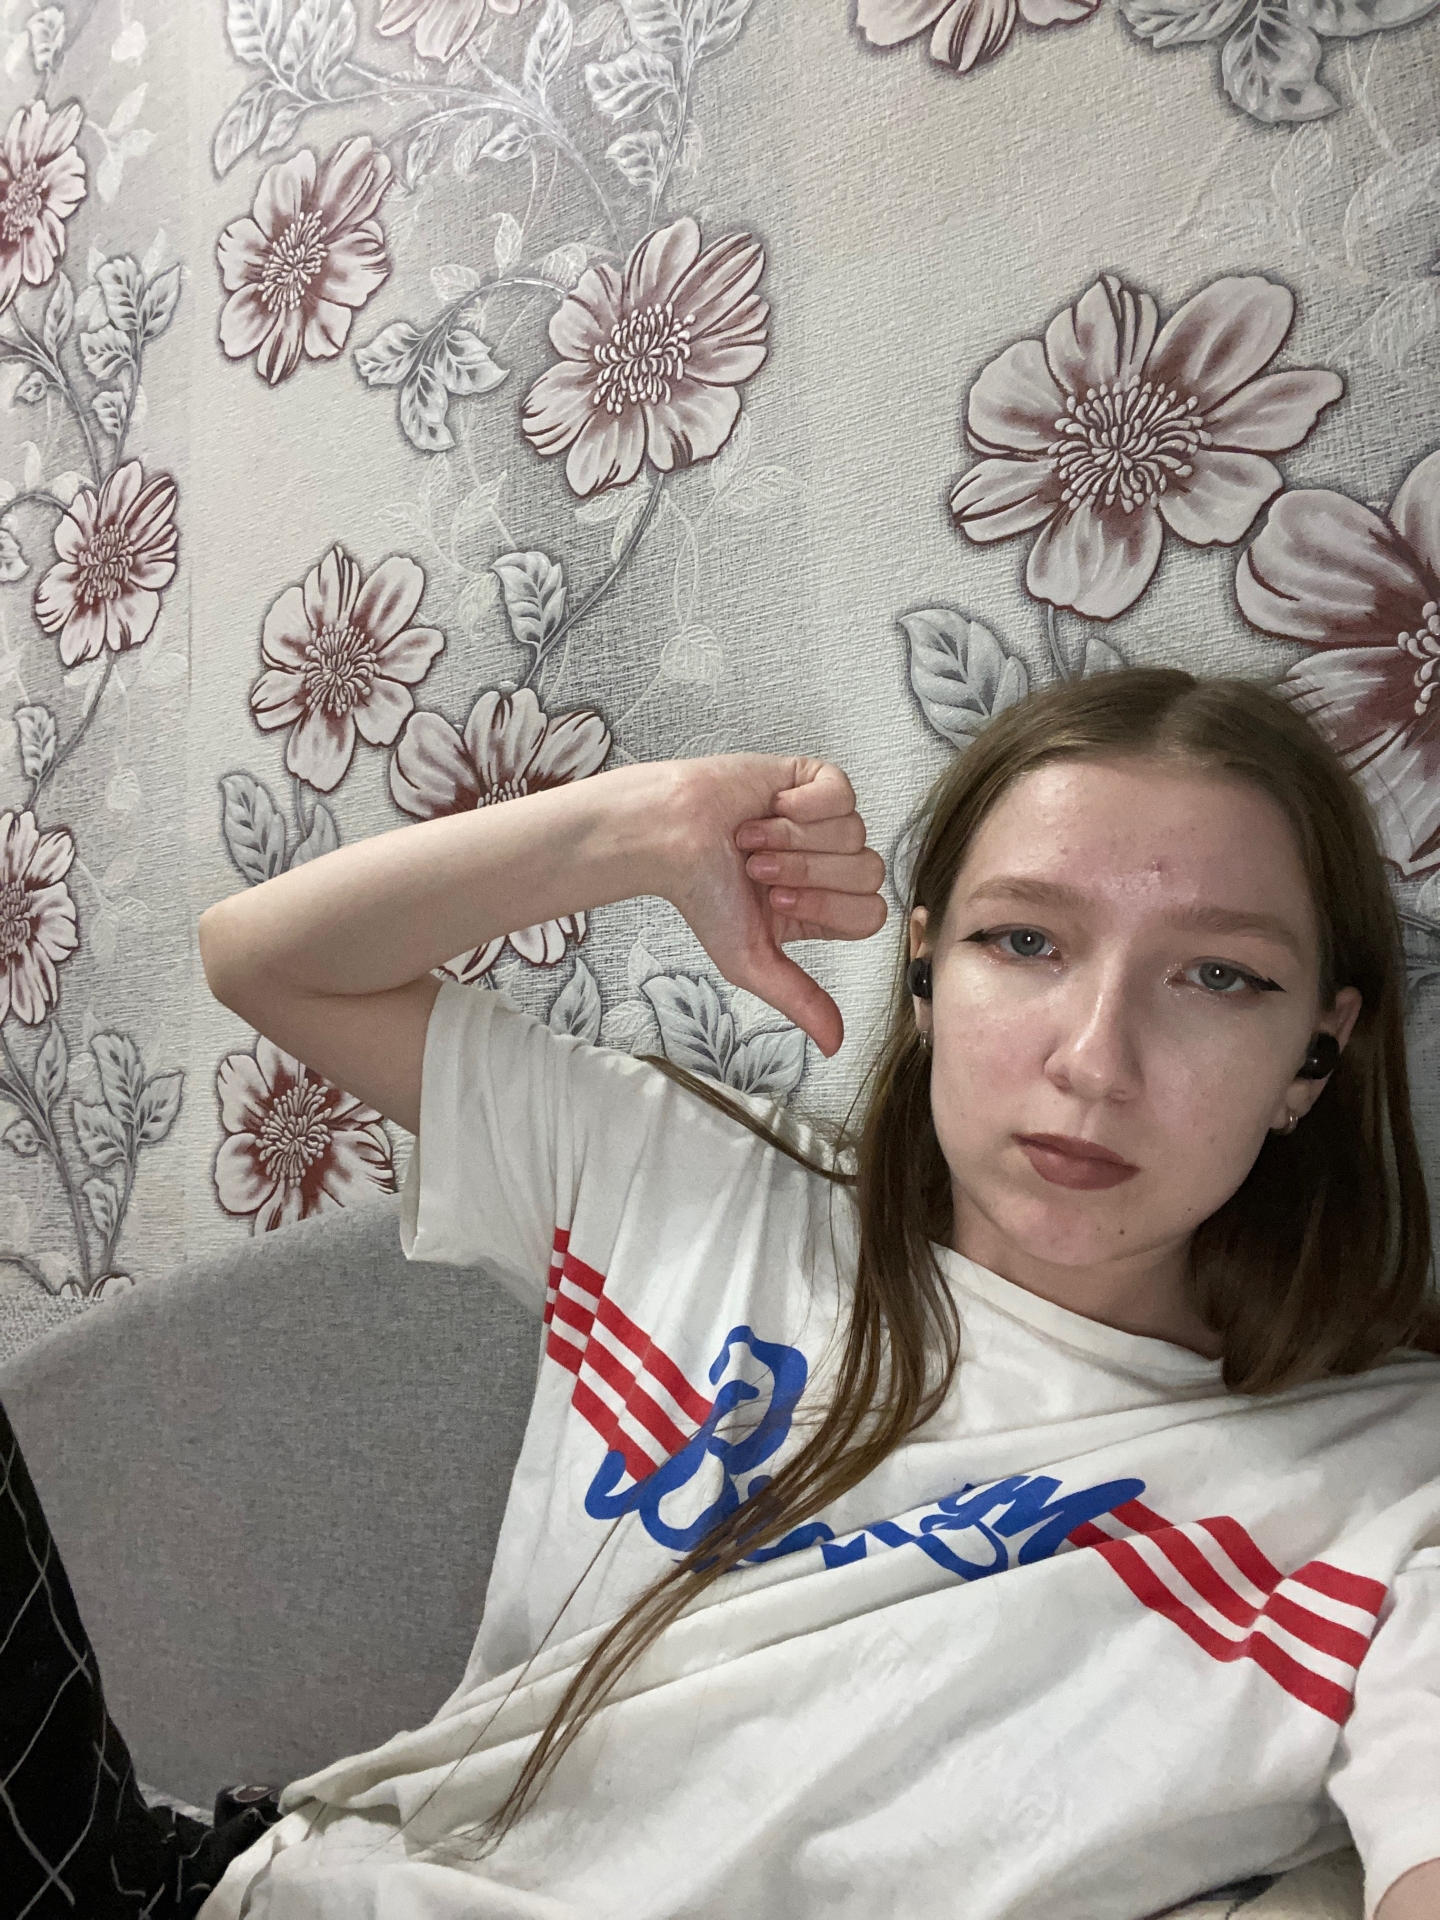
Label: clear